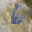
Label: 6